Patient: sex M, age 73
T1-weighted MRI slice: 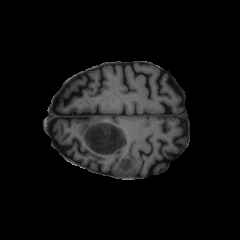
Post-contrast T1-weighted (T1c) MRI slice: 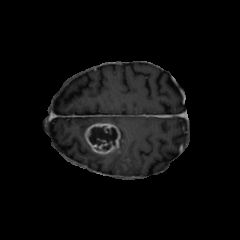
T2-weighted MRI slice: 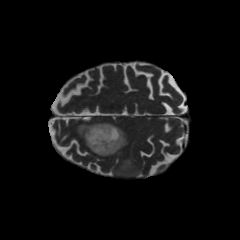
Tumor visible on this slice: yes
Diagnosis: Glioblastoma, IDH-wildtype
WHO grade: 4